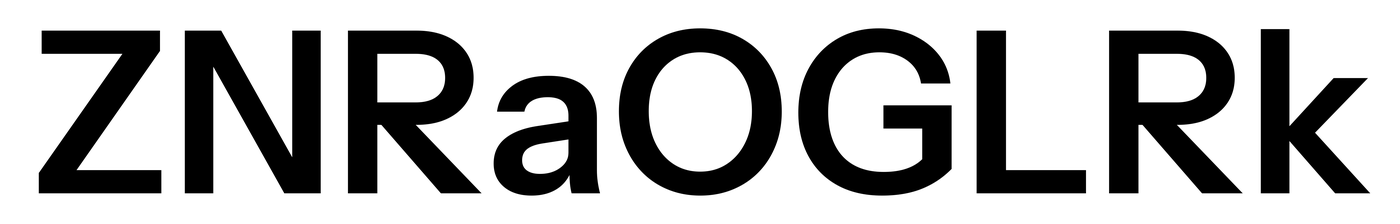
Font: InstrumentSans_SemiBold